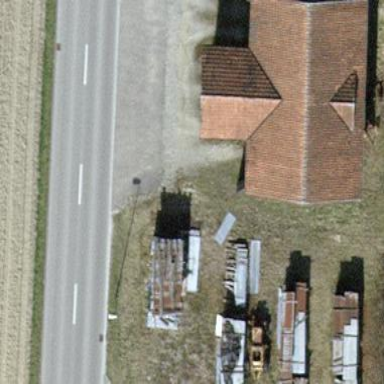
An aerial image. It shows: House with tiled roof.